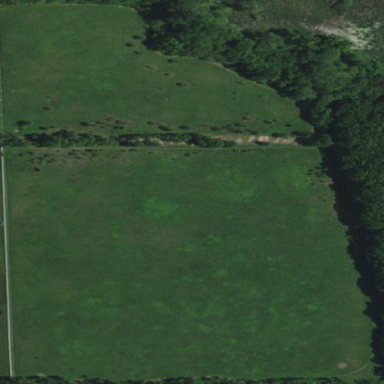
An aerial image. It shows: Prairie grassland.